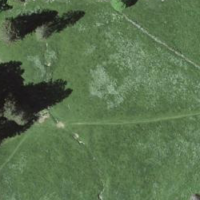
EUNIS habitat code: 23
Species observed at this site:
Lophophanes cristatus
Troglodytes troglodytes
Anthus spinoletta
Certhia familiaris
Regulus regulus
Phoenicurus ochruros
Fringilla coelebs
Buteo buteo
Corvus corax
Spinus spinus
Periparus ater